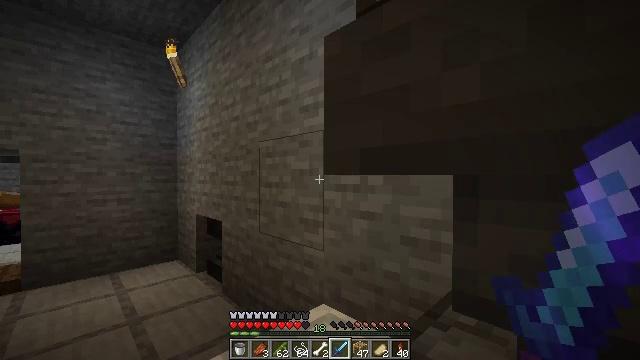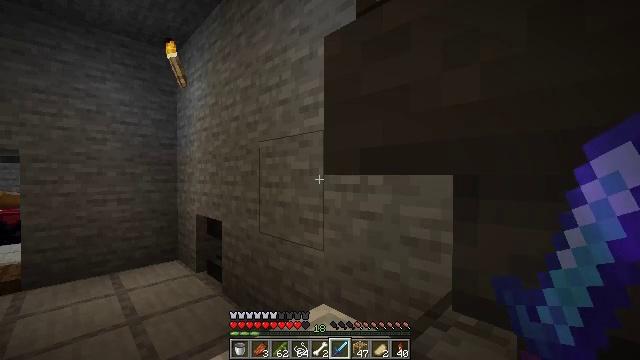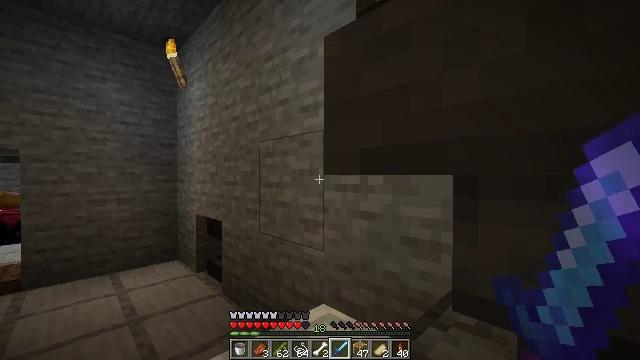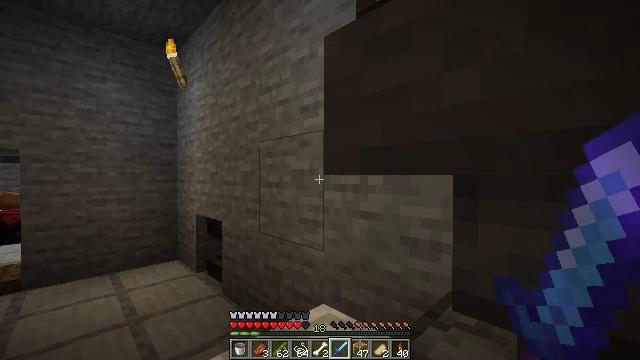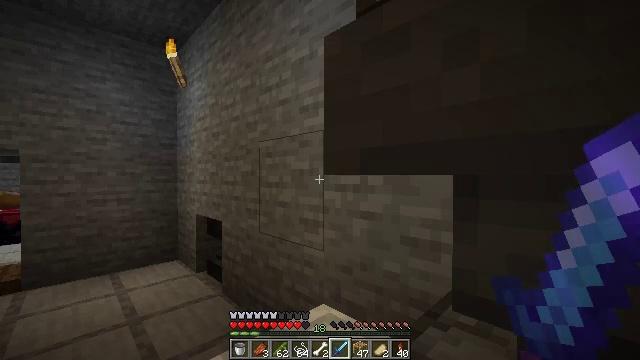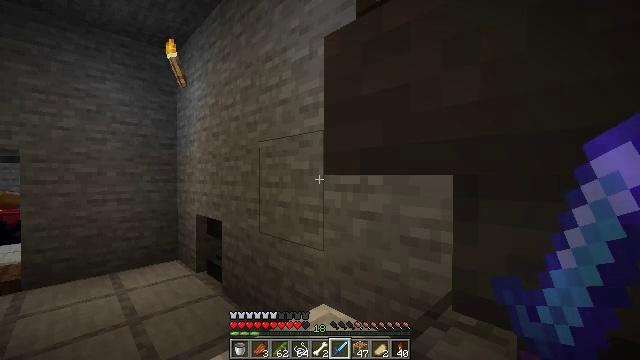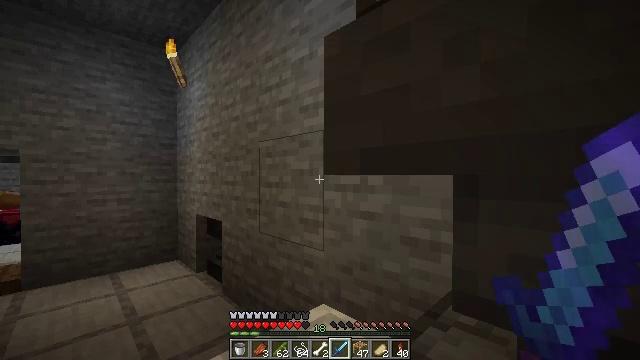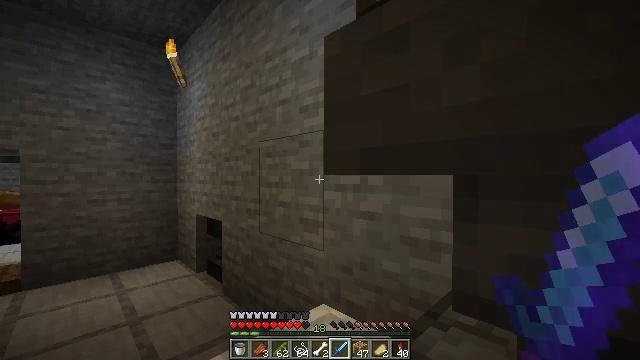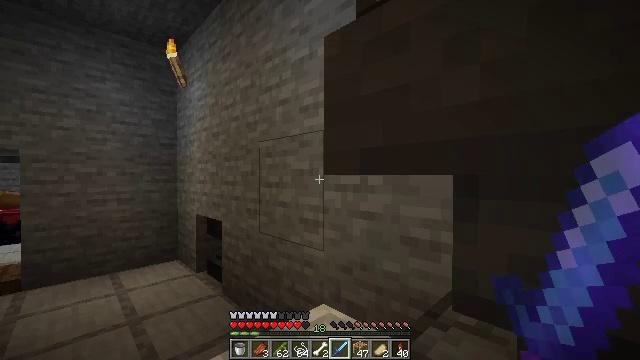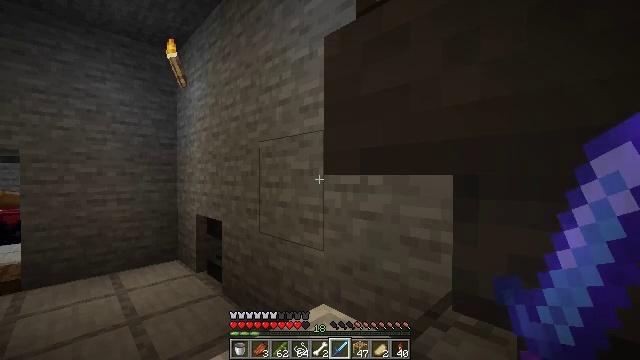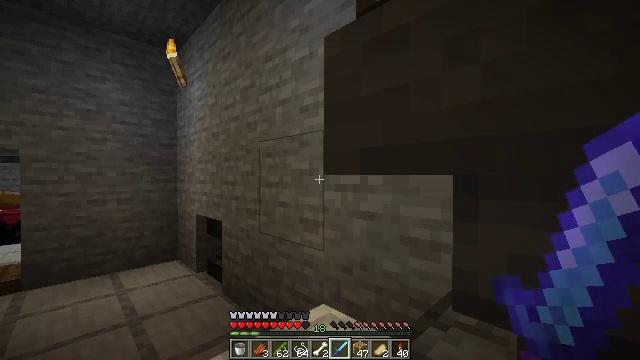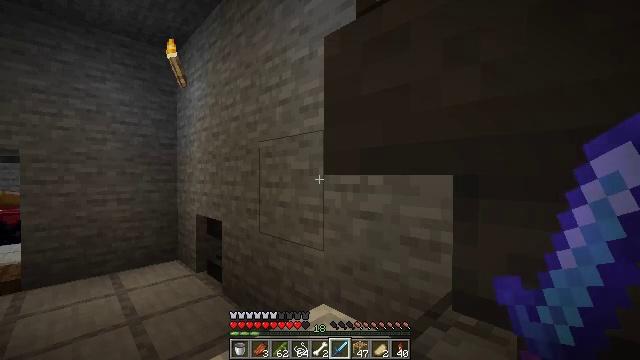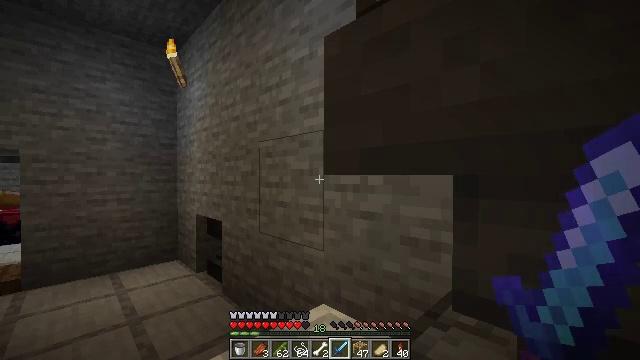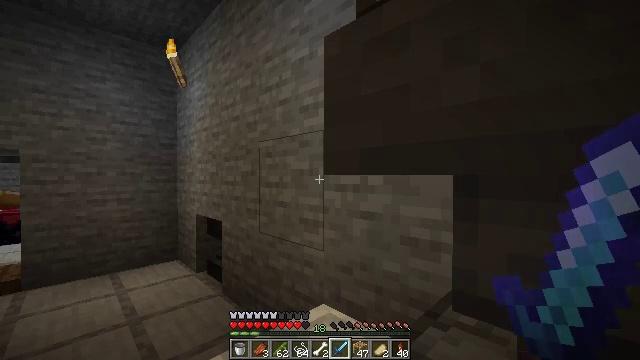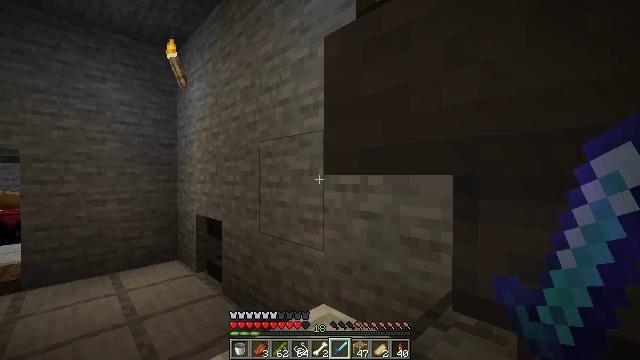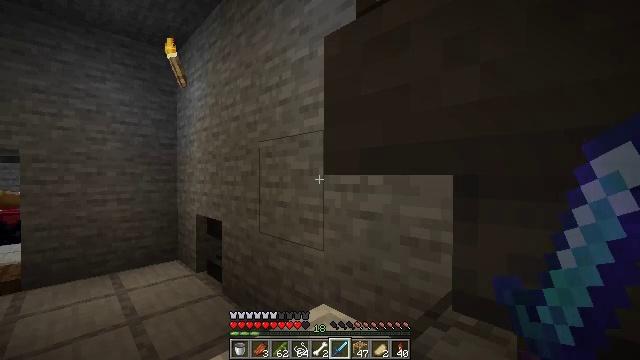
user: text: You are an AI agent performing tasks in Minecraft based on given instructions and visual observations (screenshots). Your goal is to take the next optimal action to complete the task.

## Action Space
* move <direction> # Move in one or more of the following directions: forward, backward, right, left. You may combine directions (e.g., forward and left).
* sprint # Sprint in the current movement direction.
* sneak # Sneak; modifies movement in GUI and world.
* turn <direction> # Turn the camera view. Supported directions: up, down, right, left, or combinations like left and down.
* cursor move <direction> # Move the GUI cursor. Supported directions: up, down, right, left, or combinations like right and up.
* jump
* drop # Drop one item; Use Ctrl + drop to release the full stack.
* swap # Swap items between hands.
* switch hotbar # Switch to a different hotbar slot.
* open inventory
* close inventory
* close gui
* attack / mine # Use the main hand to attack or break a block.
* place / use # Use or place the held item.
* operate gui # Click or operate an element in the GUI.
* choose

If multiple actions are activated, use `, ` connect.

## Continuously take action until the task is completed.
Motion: motion action
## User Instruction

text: Craft scaffolding using the crafting table and materials.
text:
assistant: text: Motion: no_op
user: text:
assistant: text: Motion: no_op
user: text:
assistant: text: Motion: no_op
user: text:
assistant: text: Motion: no_op
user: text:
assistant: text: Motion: no_op
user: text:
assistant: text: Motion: no_op
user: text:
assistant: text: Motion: no_op
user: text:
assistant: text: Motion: no_op
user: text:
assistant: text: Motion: no_op
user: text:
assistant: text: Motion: no_op
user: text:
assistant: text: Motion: no_op
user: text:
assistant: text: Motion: no_op
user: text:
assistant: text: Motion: no_op
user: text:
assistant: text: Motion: no_op
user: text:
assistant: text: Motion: no_op
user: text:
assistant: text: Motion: no_op
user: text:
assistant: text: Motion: no_op
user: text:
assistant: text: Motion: no_op
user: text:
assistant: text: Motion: no_op
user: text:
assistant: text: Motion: no_op
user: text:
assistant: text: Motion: no_op
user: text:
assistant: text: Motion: no_op
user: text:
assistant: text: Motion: no_op
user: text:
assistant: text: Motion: no_op
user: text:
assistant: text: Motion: no_op
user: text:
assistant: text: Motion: no_op
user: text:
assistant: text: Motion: no_op
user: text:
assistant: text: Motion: no_op
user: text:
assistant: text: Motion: no_op
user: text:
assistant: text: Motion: no_op